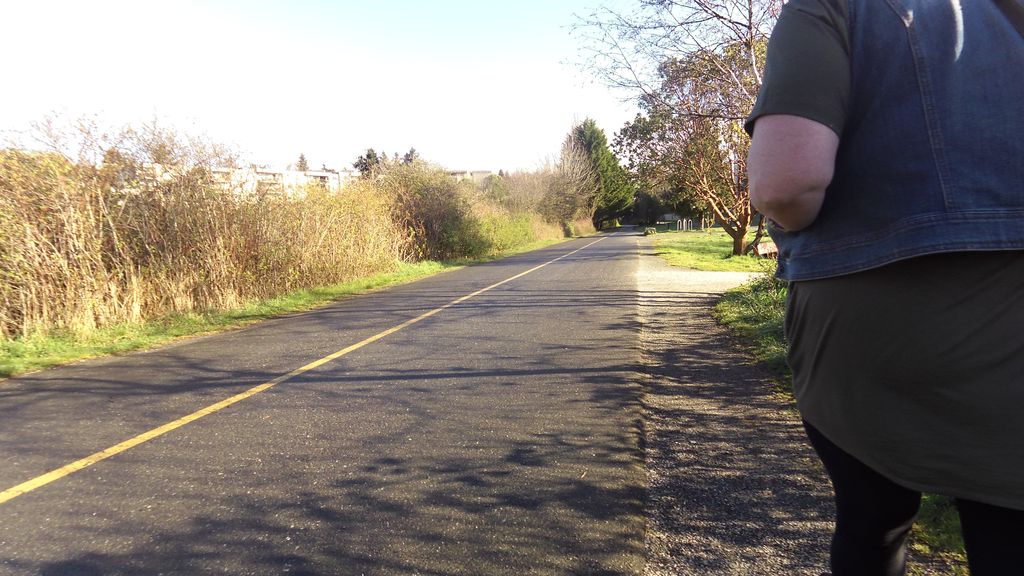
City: victoria